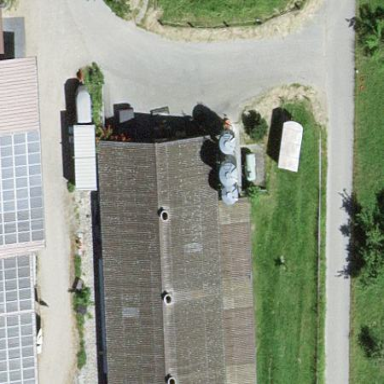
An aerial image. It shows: Farm auxiliary building.